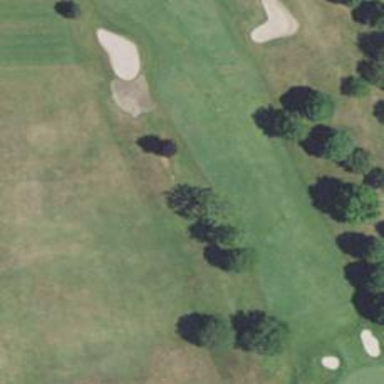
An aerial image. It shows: Golf hole.